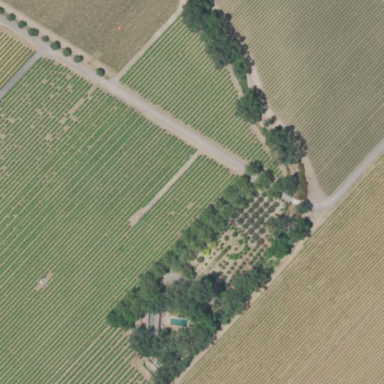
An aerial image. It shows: Orchard filled with olive trees.